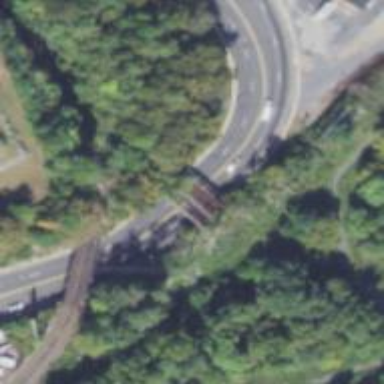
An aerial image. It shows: Disused railway bridge.